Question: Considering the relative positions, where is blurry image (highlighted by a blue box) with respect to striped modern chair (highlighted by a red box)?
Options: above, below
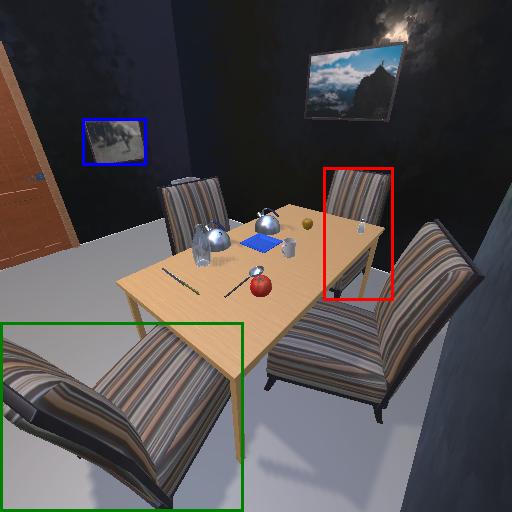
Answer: above